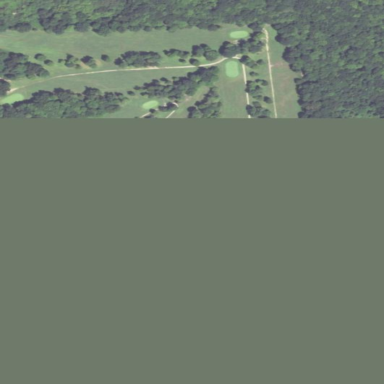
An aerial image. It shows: Golf course surrounded by greenery.